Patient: sex M, age 48
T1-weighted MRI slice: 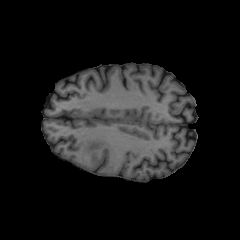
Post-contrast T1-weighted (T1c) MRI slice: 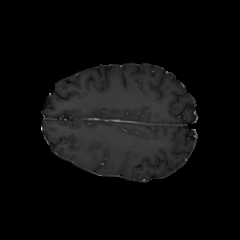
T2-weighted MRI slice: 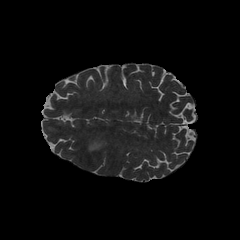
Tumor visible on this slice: yes
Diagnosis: Glioblastoma, IDH-wildtype
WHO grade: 4